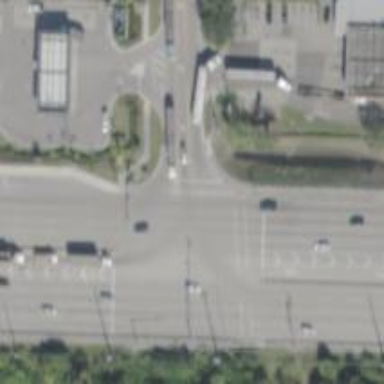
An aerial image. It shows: Uncontrolled crossing along footway.